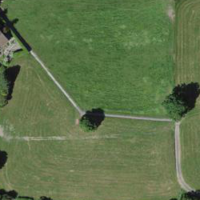
EUNIS habitat code: 52
Species observed at this site:
Carpinus betulus